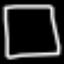
Label: square